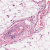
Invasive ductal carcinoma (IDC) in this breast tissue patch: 0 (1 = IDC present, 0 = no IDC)